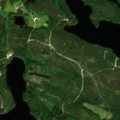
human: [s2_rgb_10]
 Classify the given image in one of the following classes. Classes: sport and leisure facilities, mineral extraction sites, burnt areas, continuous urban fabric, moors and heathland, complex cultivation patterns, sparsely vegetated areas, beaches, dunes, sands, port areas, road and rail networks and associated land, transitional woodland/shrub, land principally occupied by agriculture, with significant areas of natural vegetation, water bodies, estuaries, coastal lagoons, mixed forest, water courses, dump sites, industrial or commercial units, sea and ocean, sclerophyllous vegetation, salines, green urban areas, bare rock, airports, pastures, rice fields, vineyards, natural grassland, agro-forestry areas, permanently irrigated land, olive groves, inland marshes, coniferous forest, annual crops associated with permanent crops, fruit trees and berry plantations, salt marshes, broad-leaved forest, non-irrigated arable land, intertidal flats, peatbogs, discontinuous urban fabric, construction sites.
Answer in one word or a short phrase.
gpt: coniferous forest, mixed forest, water bodies